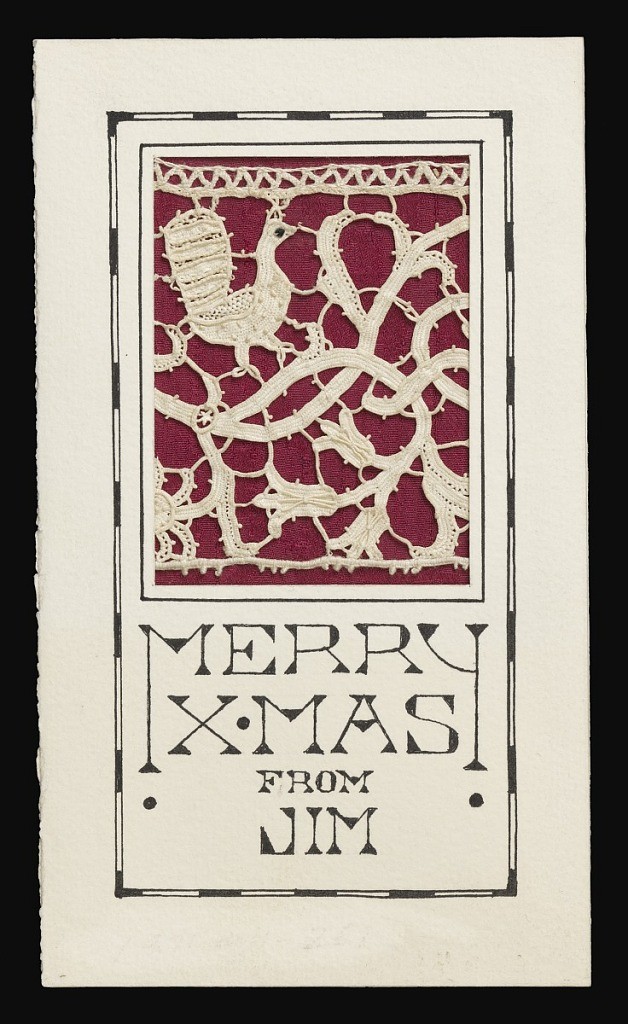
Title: Card
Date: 16th–17th century
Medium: linen Technique: punto in aria needle lace
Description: Fragment mounted on a card has a peacock with a scrolling flowering vine.